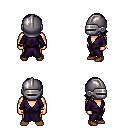
a pixel art fantasy rpg character, male body template, human, light skin, purple robe, teal pants, green long bangs hairstyle, metal helm, bracelets, brown shoes, four views (front, back, left, right), 2x2 character sprite sheet, small pixel art, hard edges, no anti-aliasing